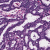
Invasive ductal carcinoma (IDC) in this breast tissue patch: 1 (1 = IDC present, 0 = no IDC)